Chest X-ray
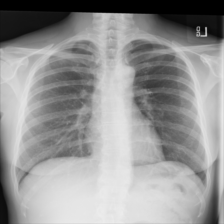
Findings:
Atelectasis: negative
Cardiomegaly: negative
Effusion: negative
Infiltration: negative
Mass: negative
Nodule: negative
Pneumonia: negative
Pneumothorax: negative
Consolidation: negative
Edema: negative
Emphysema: negative
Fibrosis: negative
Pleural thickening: negative
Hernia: negative